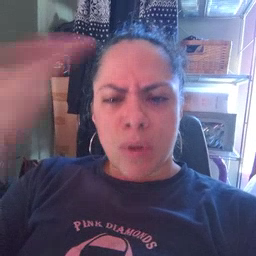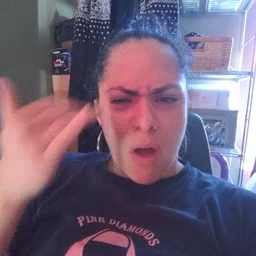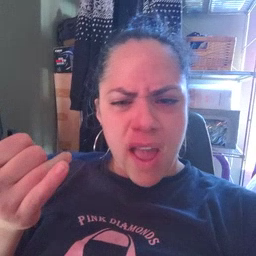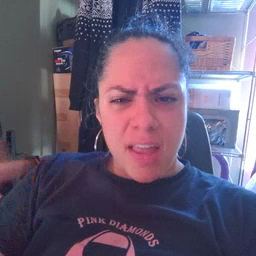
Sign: why